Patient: sex M, age 66
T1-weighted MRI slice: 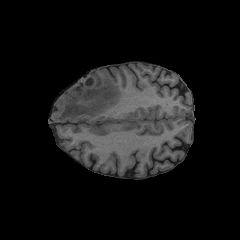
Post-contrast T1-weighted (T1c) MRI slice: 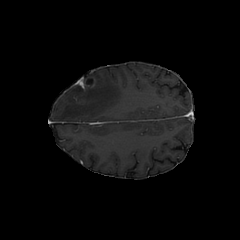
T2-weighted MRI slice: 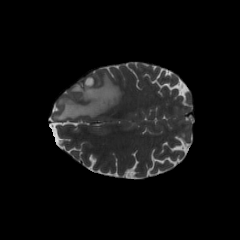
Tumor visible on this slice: yes
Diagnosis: Glioblastoma, IDH-wildtype
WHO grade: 4